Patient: sex M, age 77
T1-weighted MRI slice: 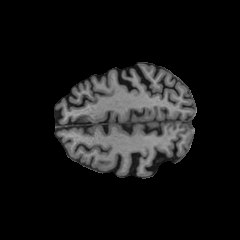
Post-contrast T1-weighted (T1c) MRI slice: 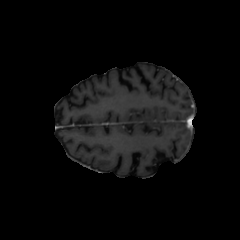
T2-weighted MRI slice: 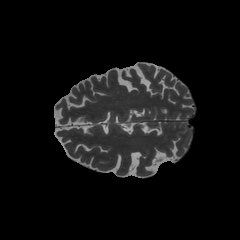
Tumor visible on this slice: no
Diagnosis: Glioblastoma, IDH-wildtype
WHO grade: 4